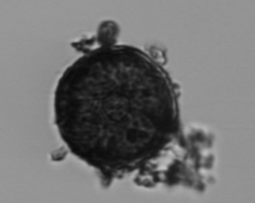
Label: Thalassiosira_TAG_external_detritus